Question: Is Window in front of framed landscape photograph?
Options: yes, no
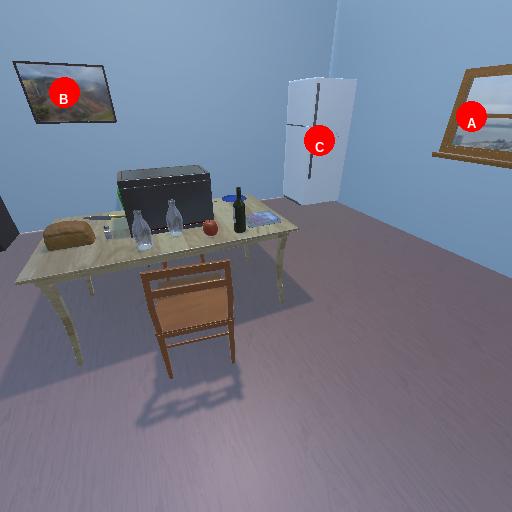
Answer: yes